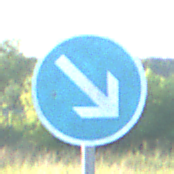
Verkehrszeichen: VorgeschriebeneVorbeifahrtRechts
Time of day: MorningAfternoon
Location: Outdoor (Nature)
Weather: Clear
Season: NotSpecified
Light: Natural